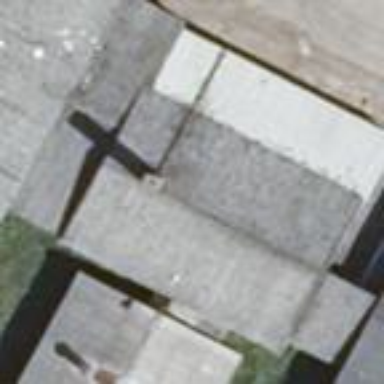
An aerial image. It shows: Farm auxiliary building with flat grey roof.